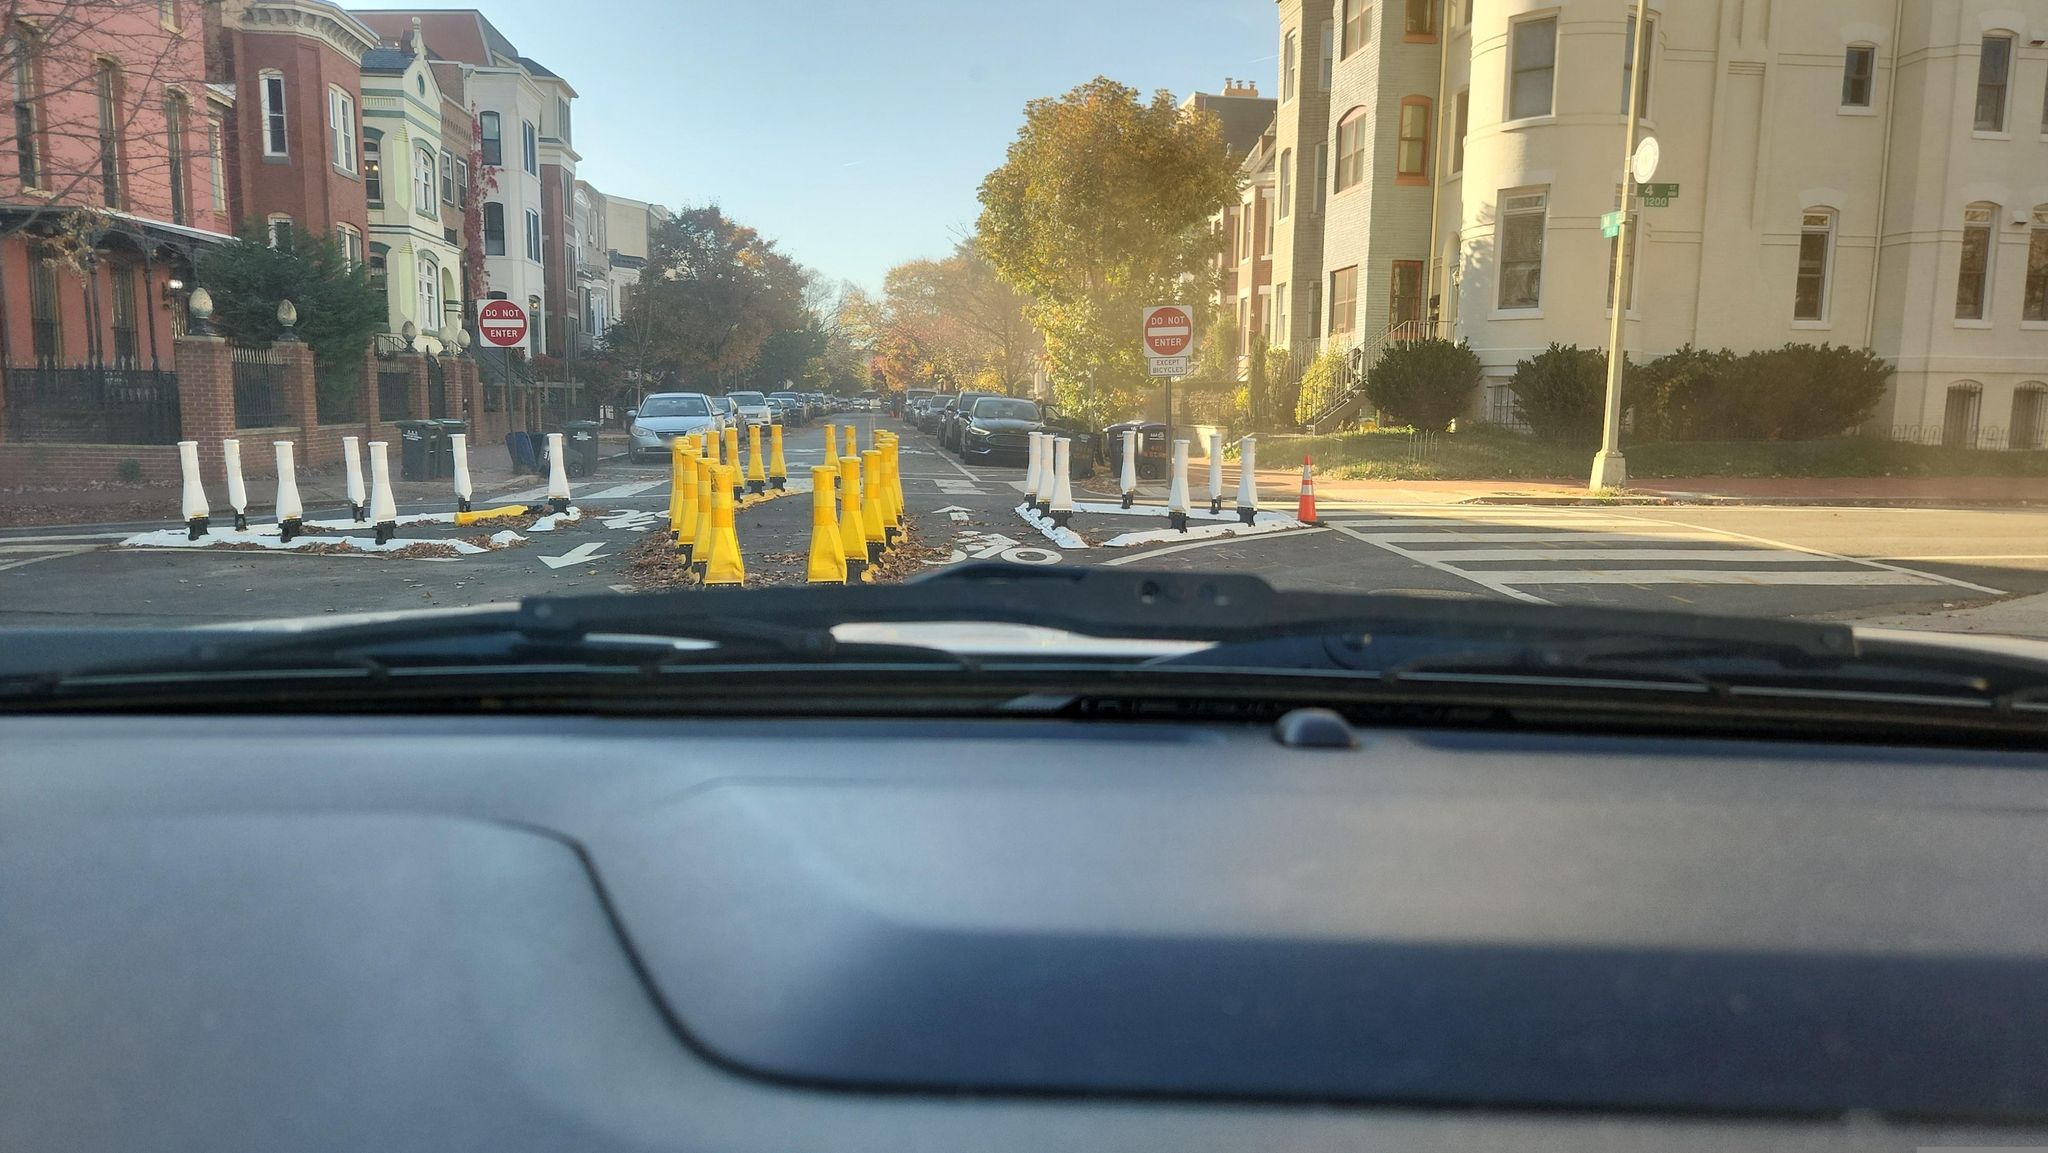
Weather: snowy
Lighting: day
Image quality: good
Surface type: driving surface
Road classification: tertiary
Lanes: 1
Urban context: urban centre
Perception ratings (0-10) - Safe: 7.3, Lively: 7.34, Beautiful: 5.76, Boring: 5.47, Depressing: 5.15, Wealthy: 3.91